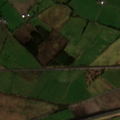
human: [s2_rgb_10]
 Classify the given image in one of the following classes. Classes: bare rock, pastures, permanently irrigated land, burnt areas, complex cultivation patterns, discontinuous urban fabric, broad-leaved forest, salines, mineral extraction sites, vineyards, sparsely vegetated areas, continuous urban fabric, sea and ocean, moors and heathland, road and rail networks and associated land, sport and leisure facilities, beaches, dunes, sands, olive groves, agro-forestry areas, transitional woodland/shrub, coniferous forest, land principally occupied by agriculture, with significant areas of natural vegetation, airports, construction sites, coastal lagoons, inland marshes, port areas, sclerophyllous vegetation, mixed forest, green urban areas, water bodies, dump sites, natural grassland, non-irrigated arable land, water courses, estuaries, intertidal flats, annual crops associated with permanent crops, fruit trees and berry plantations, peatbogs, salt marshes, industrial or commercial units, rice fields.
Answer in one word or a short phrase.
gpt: non-irrigated arable land, pastures